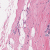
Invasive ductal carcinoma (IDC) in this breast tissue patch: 0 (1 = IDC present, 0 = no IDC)